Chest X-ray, AP view. Patient: 45 years old, sex F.
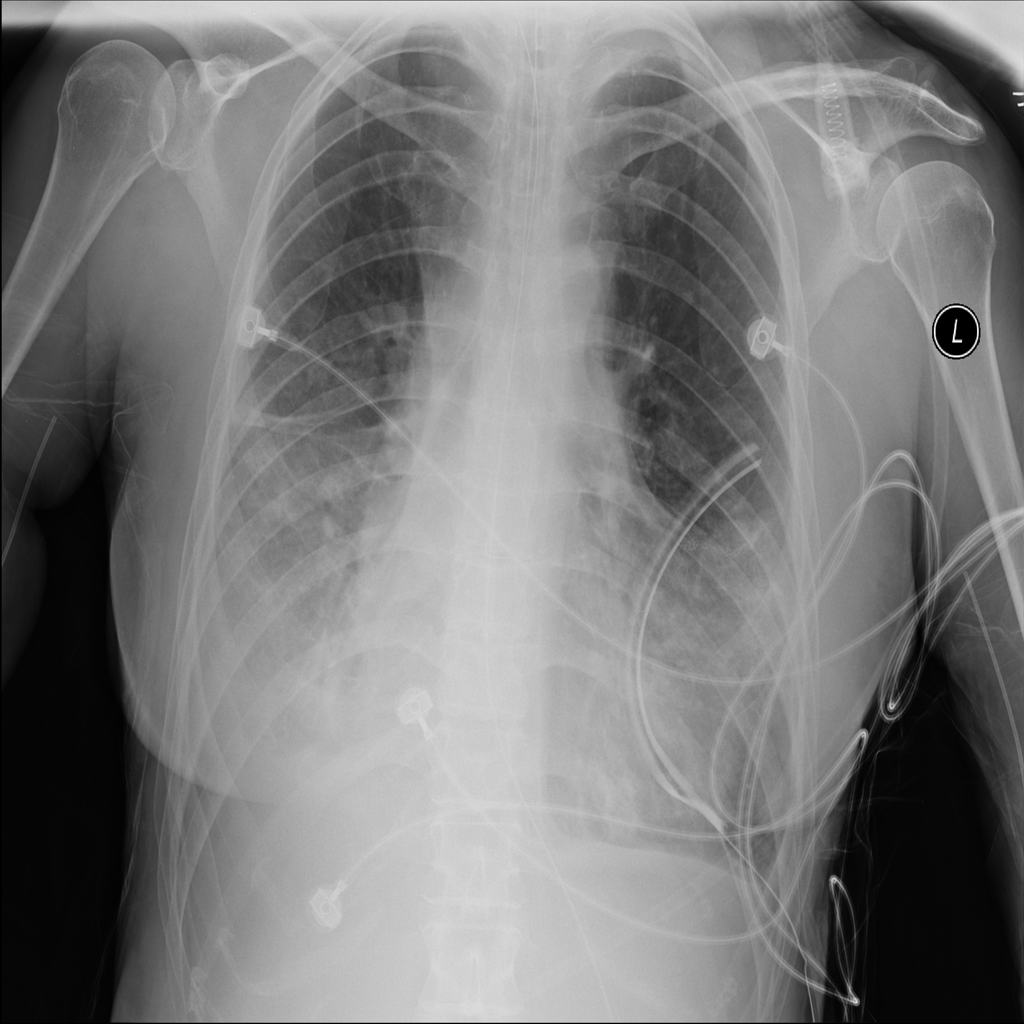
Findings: Infiltration